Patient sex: M
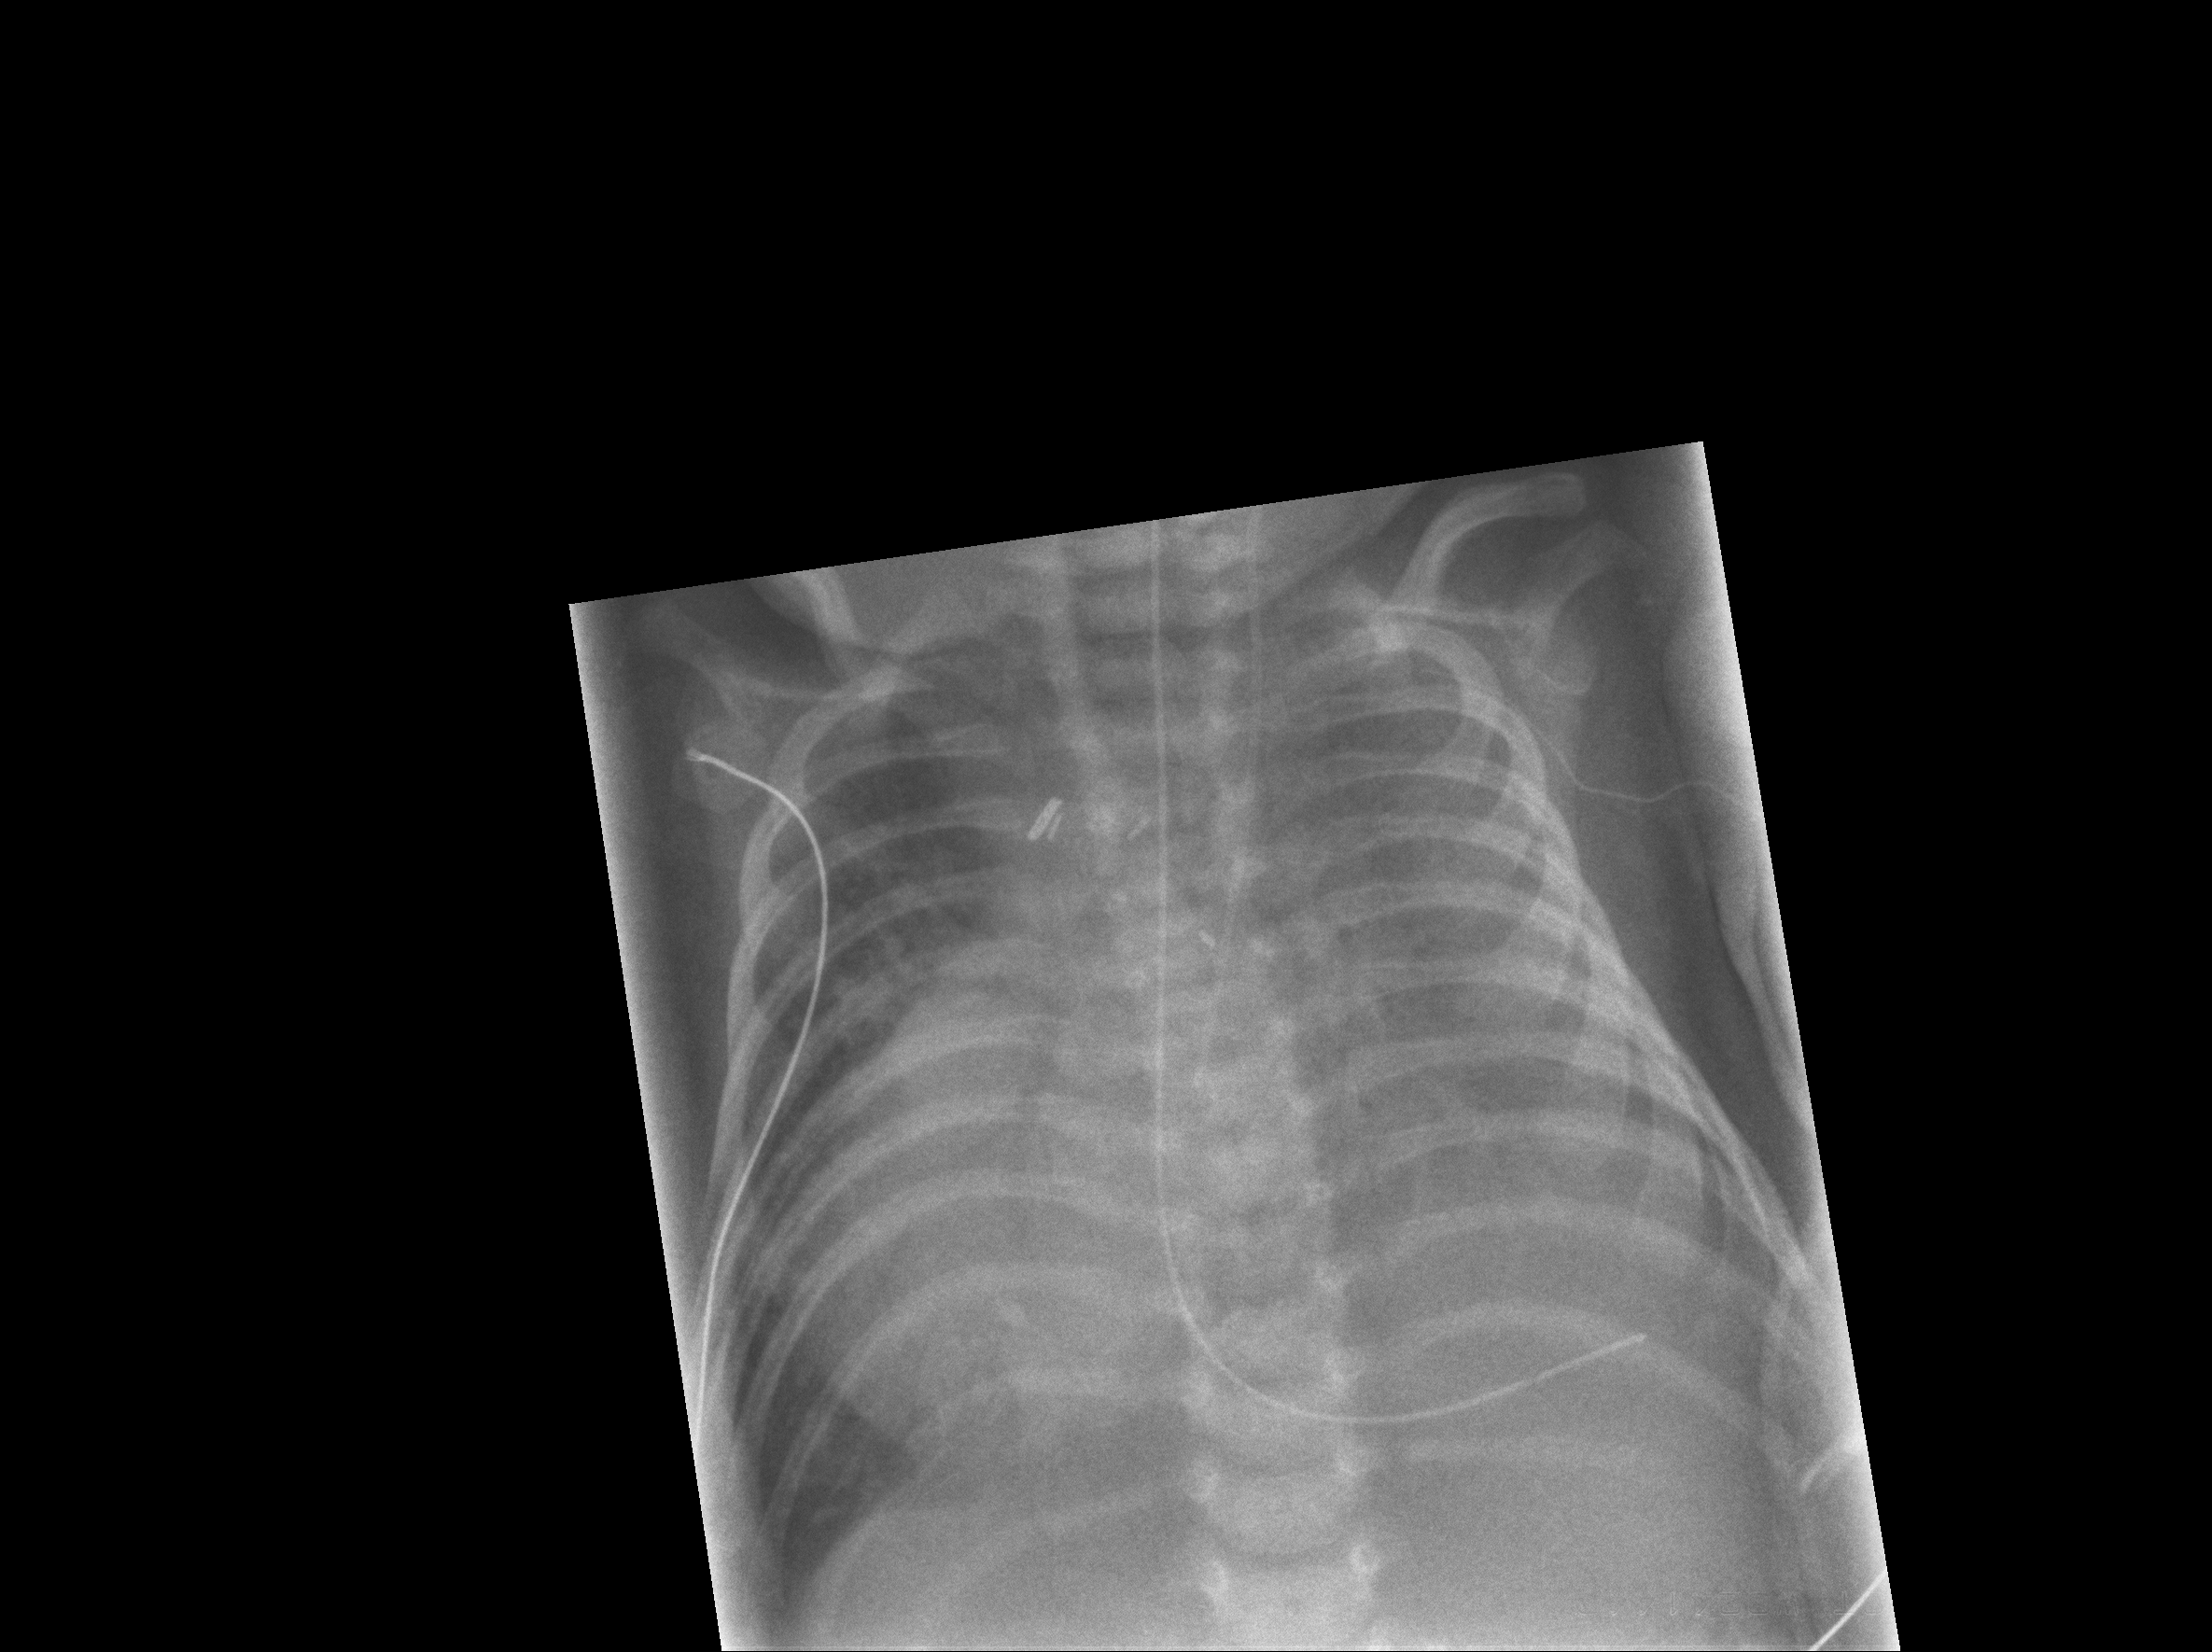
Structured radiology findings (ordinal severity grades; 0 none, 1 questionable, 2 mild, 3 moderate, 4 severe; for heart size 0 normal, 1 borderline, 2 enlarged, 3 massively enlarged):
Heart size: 2
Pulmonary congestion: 2
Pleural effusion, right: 0
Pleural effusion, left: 2
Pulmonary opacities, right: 1
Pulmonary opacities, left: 1
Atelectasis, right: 1
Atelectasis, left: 2